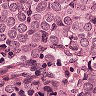
Metastatic tissue present: yes